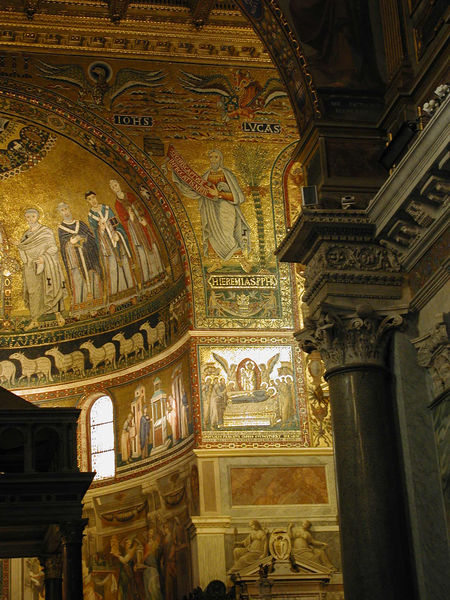
Titel: Santa Maria in Trastevere, Rom
Standort: Rom, S. Maria in Trastevere (EU - I - Latium)
Schlagwörter: bunt, fenster, licht, marmor, männer, säule, säulen, architektur, innenraum, kirche, gold, innen, pferde, engel, schrift, ecke, bogen, figuren, kuppel, inschrift, innenansicht, foto, fotografie, mosaik, fries, skulpturen, apsis, romanik, kapelle, könige, heilige, golden, schafe, mosaike, sizilien, kirchenfenster, apostel, evangelisten, ravenna, lucas, palermo